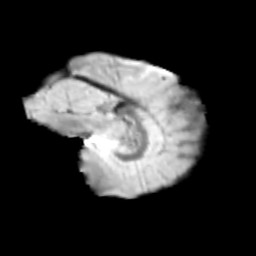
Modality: T2w
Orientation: sagittal
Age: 9
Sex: female
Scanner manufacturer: siemens
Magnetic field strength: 3 T
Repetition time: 3.8 s
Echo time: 0.07 s